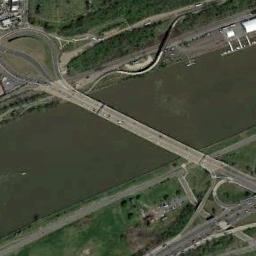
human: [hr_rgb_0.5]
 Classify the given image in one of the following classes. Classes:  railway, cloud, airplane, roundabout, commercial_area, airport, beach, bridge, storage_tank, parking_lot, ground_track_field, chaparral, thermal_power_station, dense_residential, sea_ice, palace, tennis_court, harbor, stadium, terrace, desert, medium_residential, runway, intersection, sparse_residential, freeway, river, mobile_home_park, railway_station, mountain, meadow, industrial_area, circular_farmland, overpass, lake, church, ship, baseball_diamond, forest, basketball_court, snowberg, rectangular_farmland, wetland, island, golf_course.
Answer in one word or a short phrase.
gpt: bridge